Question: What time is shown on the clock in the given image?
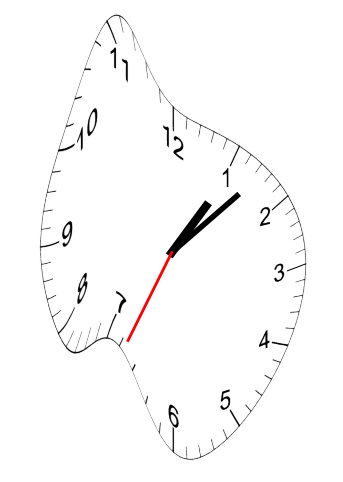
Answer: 01:07:34